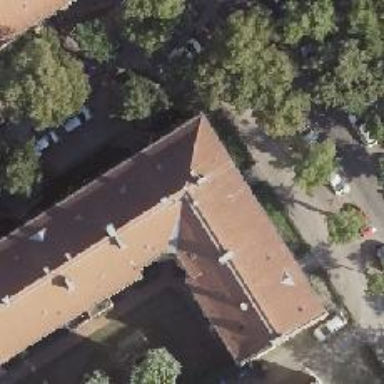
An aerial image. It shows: Building with ridged roof.